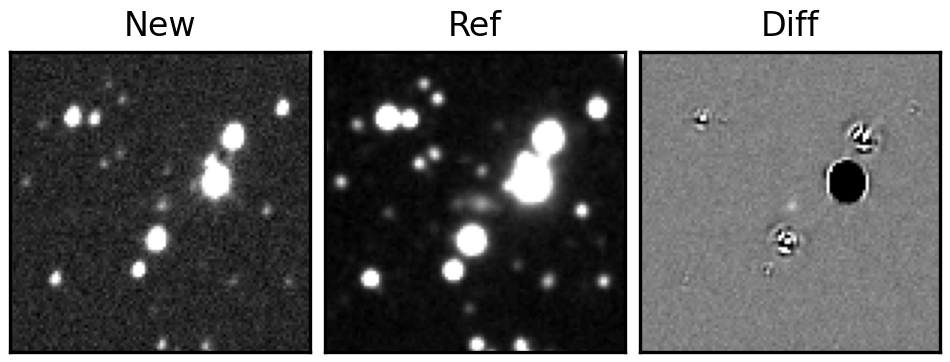
Label: real